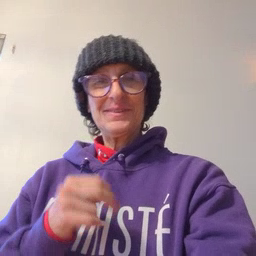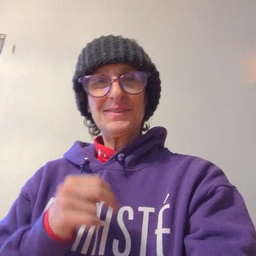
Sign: cute